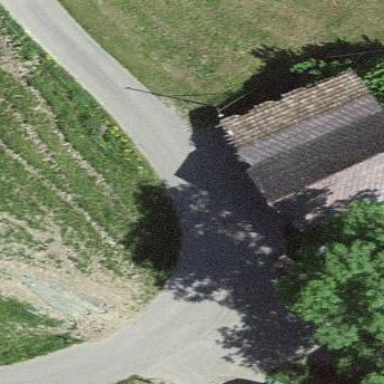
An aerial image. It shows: Rural barn.